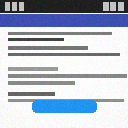
Screen state: on